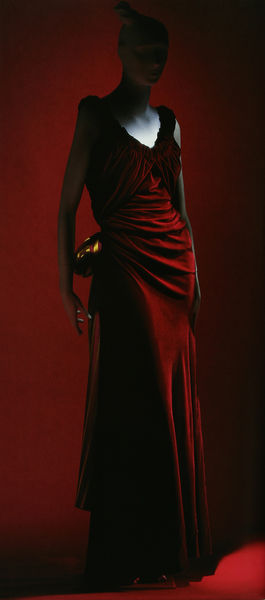
Titel: Abendkleid
Künstler: Elsa Schiaparelli
Standort: Kyoto (Japan)
Institution: Kyoto Costume Institute
Schlagwörter: schatten, ausschnitt, kleid, licht, rot, mode, arme, falten, lang, samt, kostüm, schmal, robe, faltenwurf, dünn, raffung, abendkleid, foto, wei, gerafft, träger, bodenlang, v ausschnitt, ärmellos, abendrobe